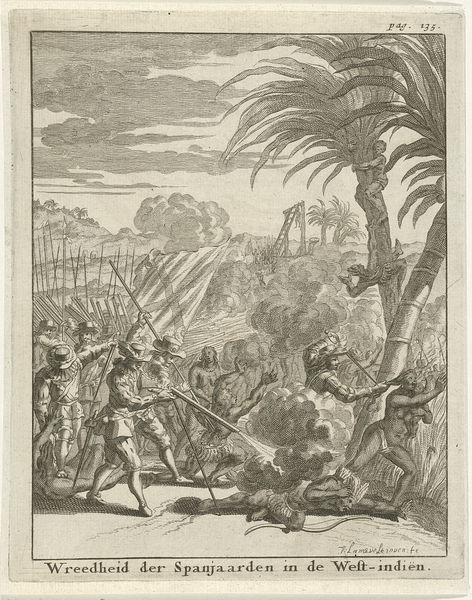
Titel: Spanjaarden beschieten de inheemse bevolking van West-Indië
Künstler: Jan Lamsvelt
Standort: Amsterdam
Institution: Rijksmuseum
Schlagwörter: baum, himmel, kampf, wolken, menschen, frau, grau, männer, schwarz, weiss, zeichnung, wolke, hinrichtung, mord, tod, natur, amerika, krieg, leiter, schlacht, soldaten, palme, schnitt, stich, soldat, niederländisch, heer, gewehr, eroberung, palmen, holländisch, speere, indien, kolonie, stick, kolonial, indianer, spieß, galgen, spanier, inder, indios, neue welt, westindien